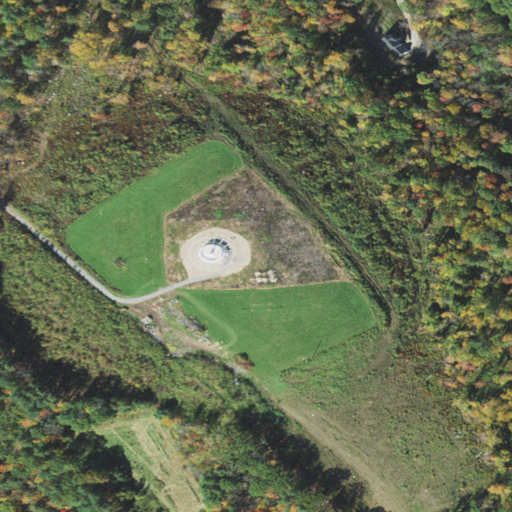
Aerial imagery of mountain in Massachusetts named Dolbier Hill containing deciduous forest, shrub, mixed forest, pasture, low intensity development, open development, grassland, and evergreen forest